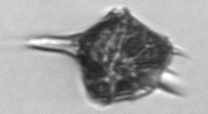
Label: Amylax